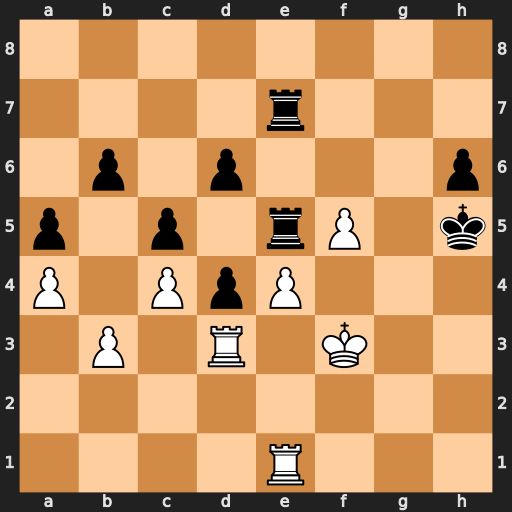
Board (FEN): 8/4r3/1p1p3p/p1p1rP1k/P1PpP3/1P1R1K2/8/4R3
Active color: w
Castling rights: -
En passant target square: -
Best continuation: Kf4 Rxe4+ Rxe4 Rxe4+ Kxe4